Question: I know this question has been asked before, but my situation is a bit wonky.
Basically, I'm trying to print a PDF file that I've generated using a previous Windows Form. I can find the file no problem, and I used the following code which I found off MSDN's help forums:
'''
Dim p As New System.Diagnostics.ProcessStartInfo()
p.Verb = "print"
p.WindowStyle = ProcessWindowStyle.Hidden
p.FileName = "C:S679.pdf" 'This is the file name
p.UseShellExecute = True
System.Diagnostics.Process.Start(p)
'''
So far so good, but everytime I press the button to run this code, it keeps asking me to save it as a PDF file instead, as shown below:

I've also tried adding a PrintDialog to the Windows Form, getting it to pop up, and I can select the printer I want to use from there, but even after selecting the printer it still asks me to print to PDF Document instead.
What am I doing wrong?
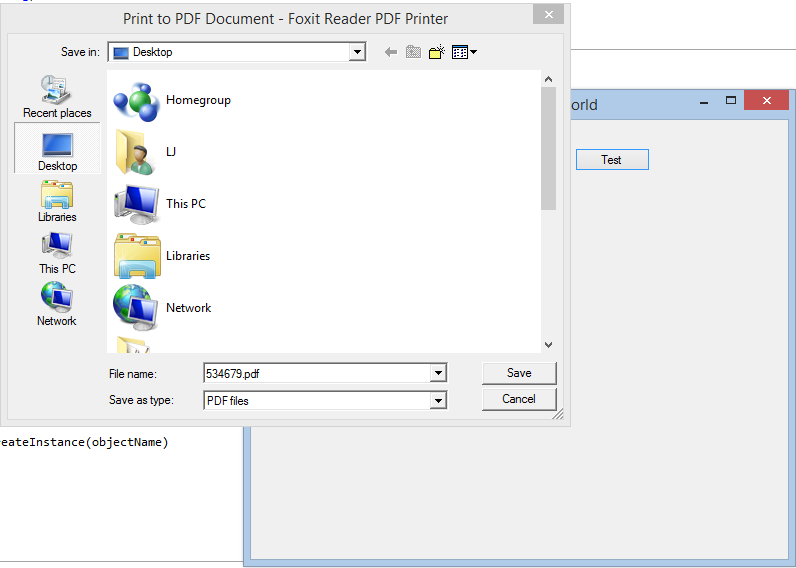
Answer: First, to be able to select a Printer, you'll have to use a and to send graphics to print to the selected printer.
'''
Imports System.Drawing.Printing
Private WithEvents p_Document As PrintDocument = Nothing
Private Sub SelectPrinterThenPrint()
Dim PrintersDialog As New PrintDialog()
If PrintersDialog.ShowDialog(Me) = System.Windows.Forms.DialogResult.OK Then
Try
p_Document = New PrintDocument()
PrintersDialog.Document = p_Document
AddHandler p_Document.PrintPage, AddressOf HandleOnPrintPage
Catch CurrentException As Exception
End Try
End If
End Sub
Private Sub HandleOnPrintPage(ByVal sender As Object, ByVal e As PrintPageEventArgs) Handles p_Document.PrintPage
Dim MorePagesPending As Boolean = False
'e.Graphics.Draw...(....)
'e.Graphics.DrawString(....)
' Draw everything...
If MorePagesPending Then
e.HasMorePages = True
Else
e.HasMorePages = False
End If
End Sub
'''
That's what I'm doing since I usually have custom objects to print.
---
But to print PDF Files, you must understand that PDF means to dotNet. Unlike common images like Bitmaps (.bmp) or Ping images (.png) the dotNet doesn't seem to have any inbuilt parser/decoder for reading, displaying and printing PDF files.
So you must use a third party , thrid party or your own in order to be able to send pages to print to your printer.
That's why you can't launch a hidden (not visible) process of Acrobat Reader with the command "print". You won't be able to select a printer but will direct to the default one instead !
You can however launch the Acrobat Reader process just to open the file, and do the printing manipulations (select a printer) (you're outside dotNet coding now)
---
A workaround for your may aslo to select another default printer by opening Acrobat Reader, and print one blank page on an 'actual working printer'. This should deselect your FoxIt thing in favour of an actual printer..